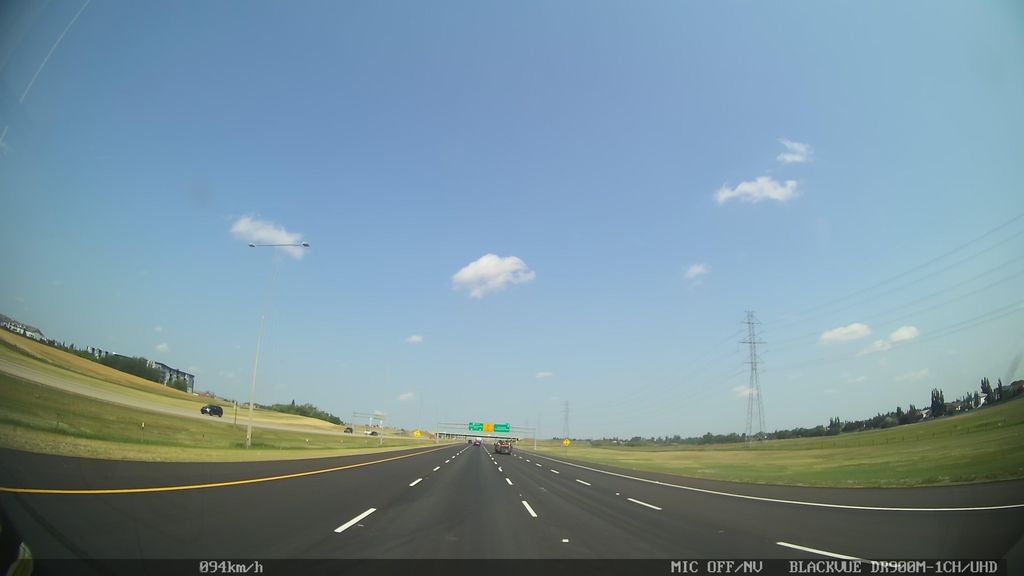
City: edmonton